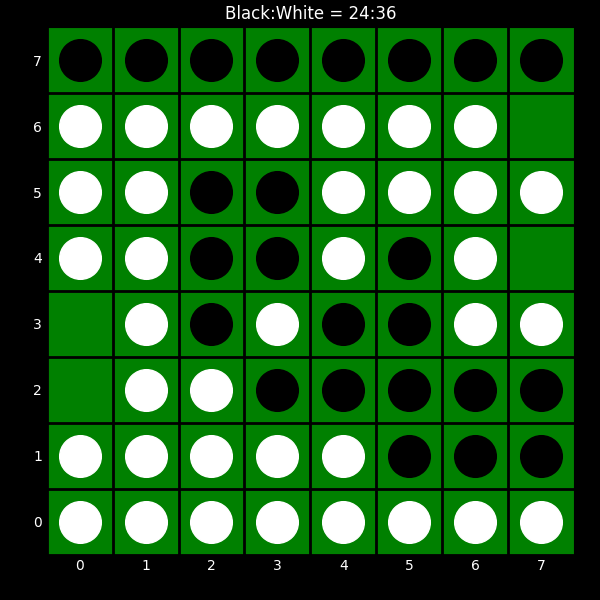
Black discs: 24
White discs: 36